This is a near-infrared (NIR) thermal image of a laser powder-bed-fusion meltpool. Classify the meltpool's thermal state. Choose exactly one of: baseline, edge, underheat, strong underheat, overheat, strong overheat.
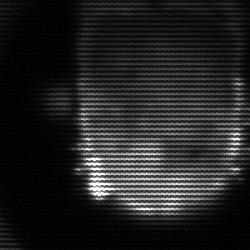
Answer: baseline